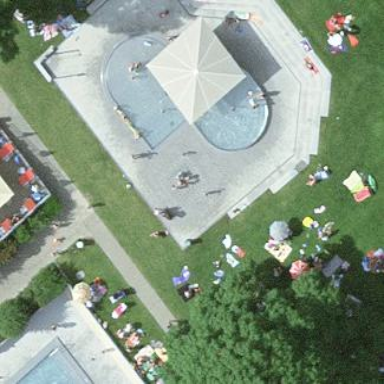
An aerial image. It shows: Fountain.